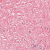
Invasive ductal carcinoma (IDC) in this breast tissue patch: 0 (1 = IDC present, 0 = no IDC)